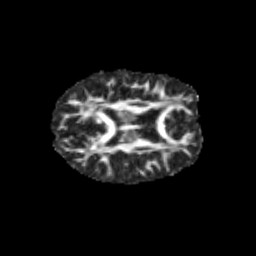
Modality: FA
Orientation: axial
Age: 13
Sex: female
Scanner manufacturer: siemens
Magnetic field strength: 3 T
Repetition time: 3.8 s
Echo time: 0.07 s